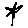
Label: flower